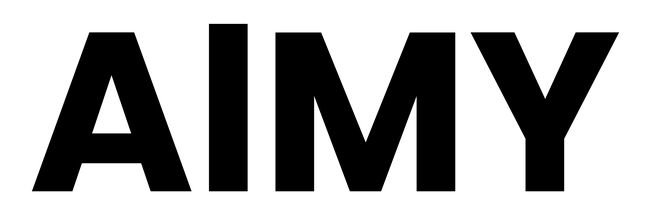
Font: Poppins-Bold